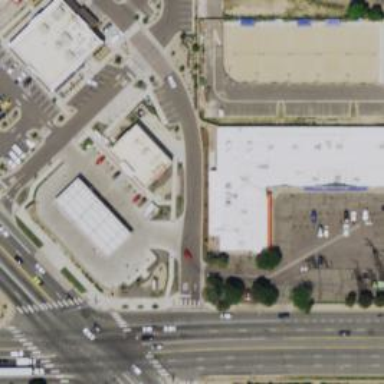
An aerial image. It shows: Convenience shop.